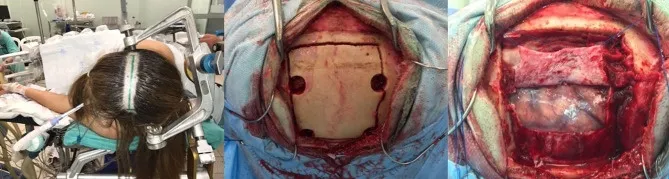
Left: Patient positioned in a left lateral decubitus, with the incision marked. Middle: Intraoperative view after a left frontal-parietal craniotomy crossing the midline was performed. Right: Surgical view after dura mater opening.
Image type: medical_photograph (other_medical_photograph)